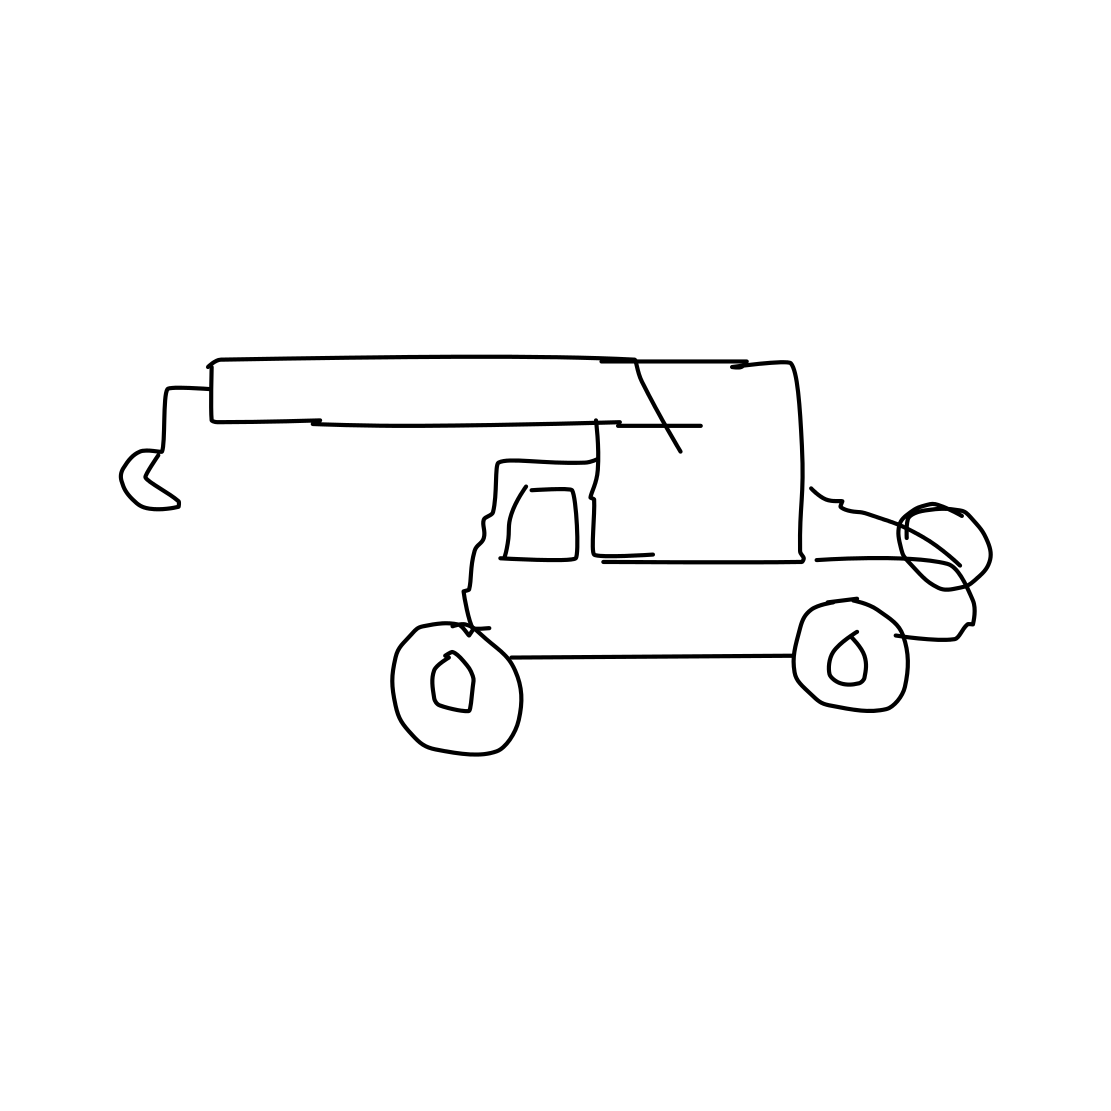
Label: crane (machine)